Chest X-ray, AP view. Patient: 15 years old, sex F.
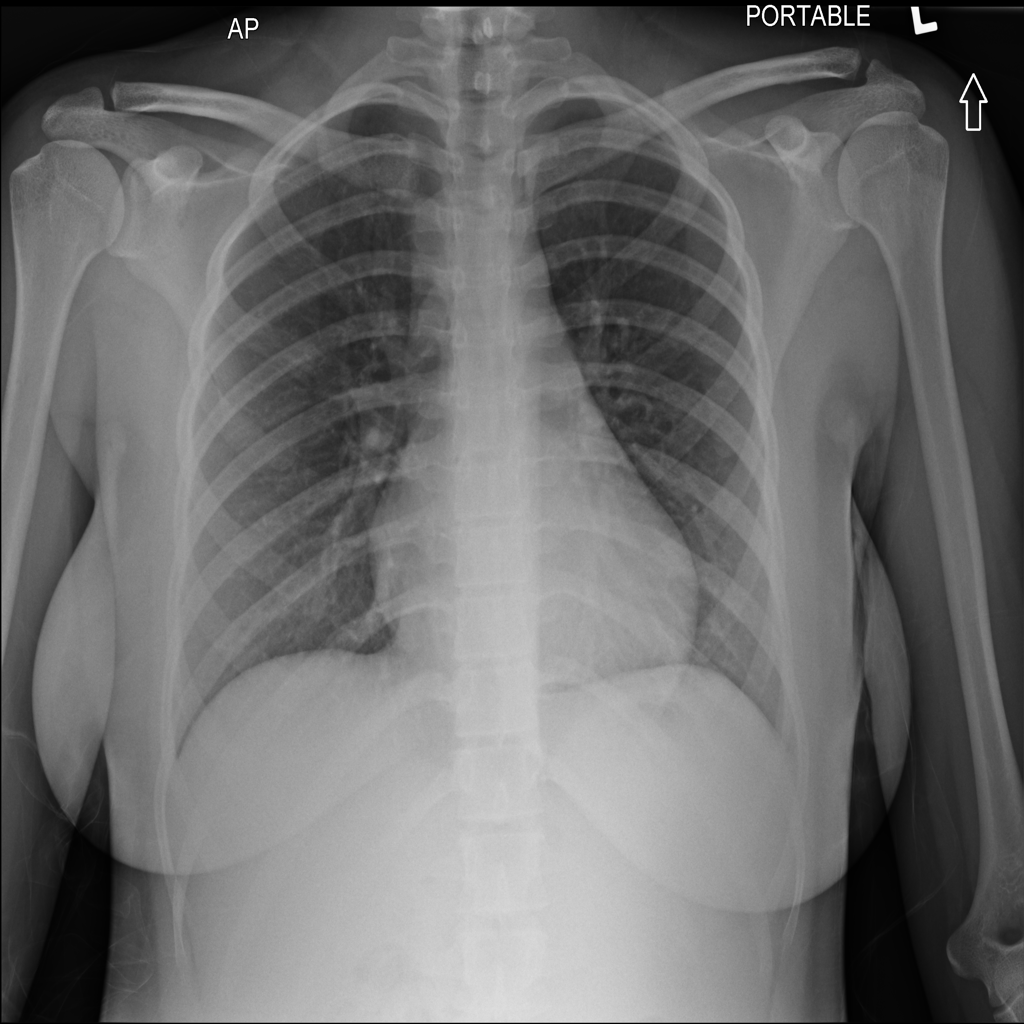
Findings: No Finding